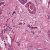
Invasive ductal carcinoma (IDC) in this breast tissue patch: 0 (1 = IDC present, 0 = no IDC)